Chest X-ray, PA view. Patient: 30 years old, sex M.
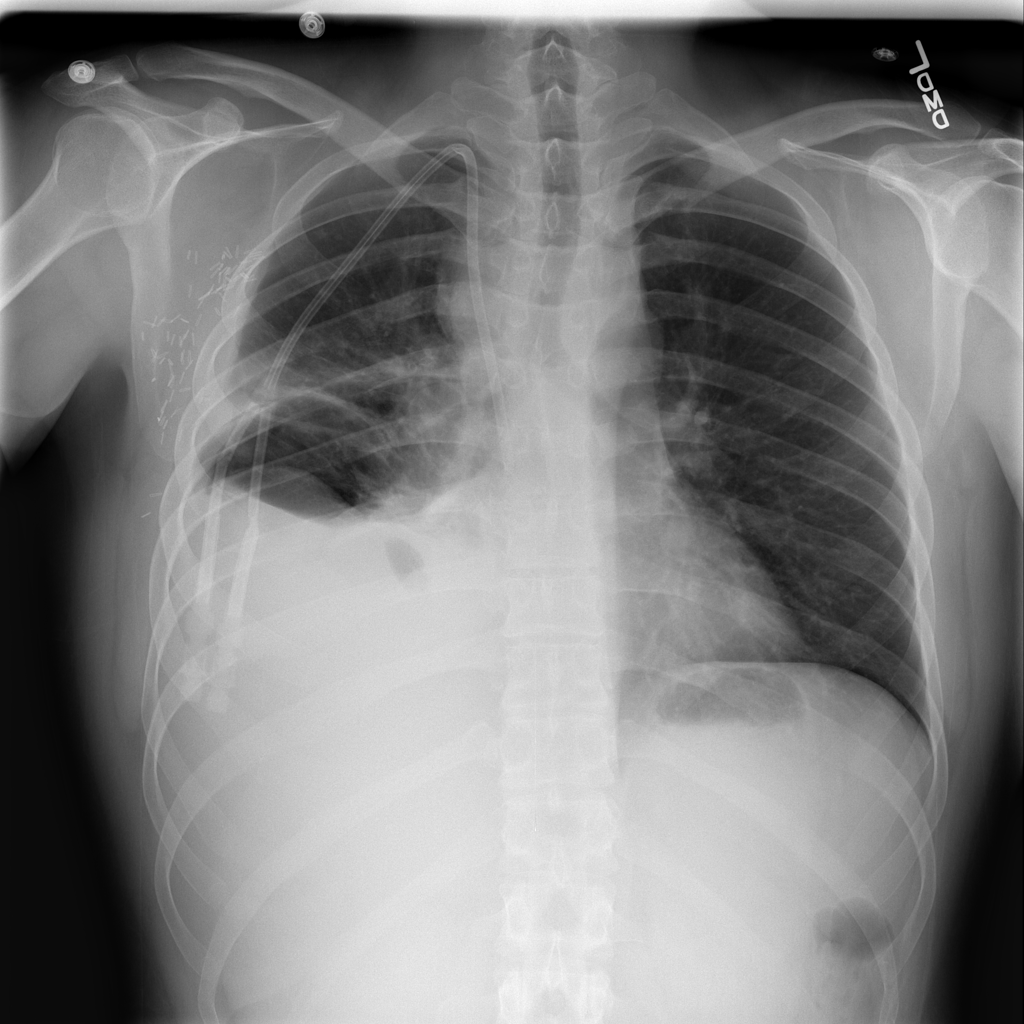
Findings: Effusion, Infiltration